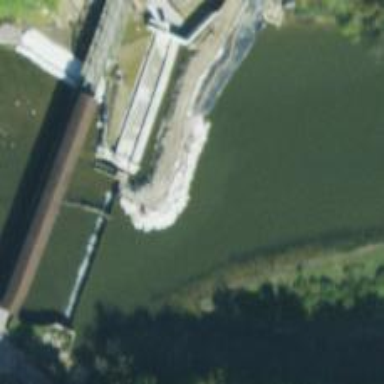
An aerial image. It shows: Dam across waterway.